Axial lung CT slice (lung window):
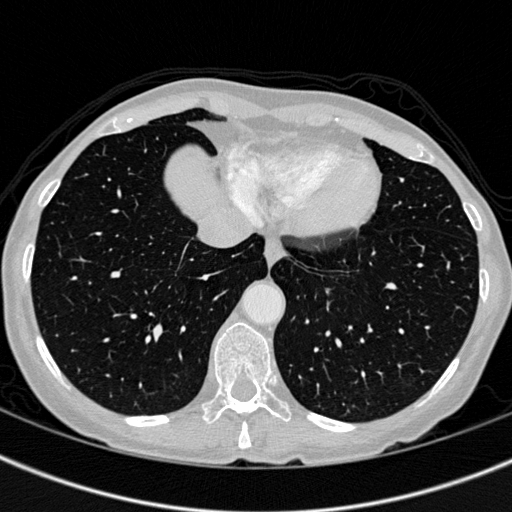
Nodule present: no